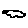
Label: cloud